Aerial crown-view tile of a tropical tree (Barro Colorado Island, Panama), acquired 20241014:
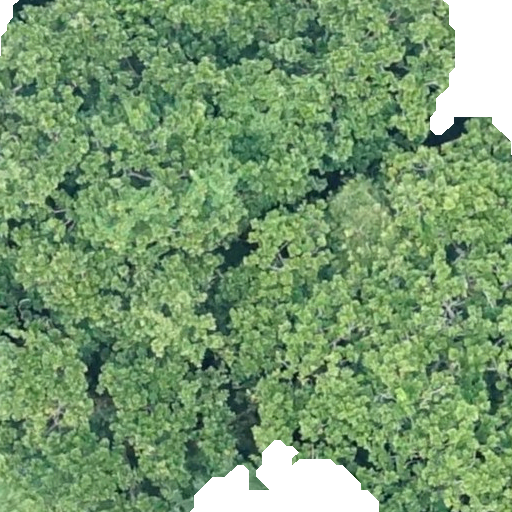
Species: Anacardium excelsum
GBIF accepted scientific name: Anacardium excelsum
Crown area: 519.562 m²